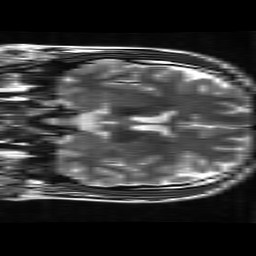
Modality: T2w
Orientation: coronal
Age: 27
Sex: male
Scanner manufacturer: ge
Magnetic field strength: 3 T
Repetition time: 4.786 s
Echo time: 0.1005 s